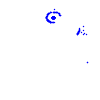
Particle: proton